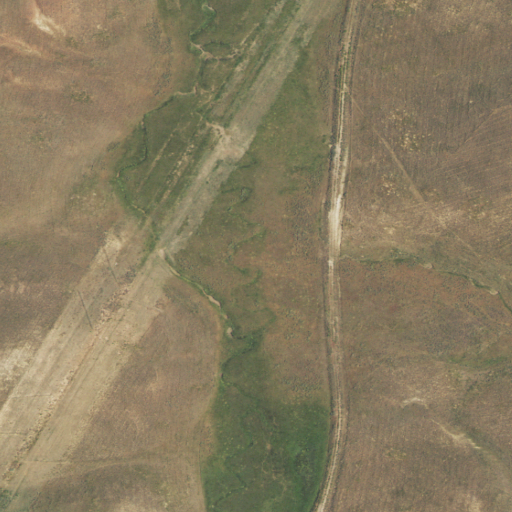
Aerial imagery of valley in Wyoming named Harding Hollow containing shrub, woody wetlands, and herbaceous wetlands